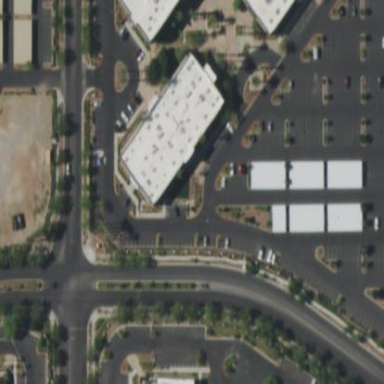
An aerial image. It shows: Commercial building.